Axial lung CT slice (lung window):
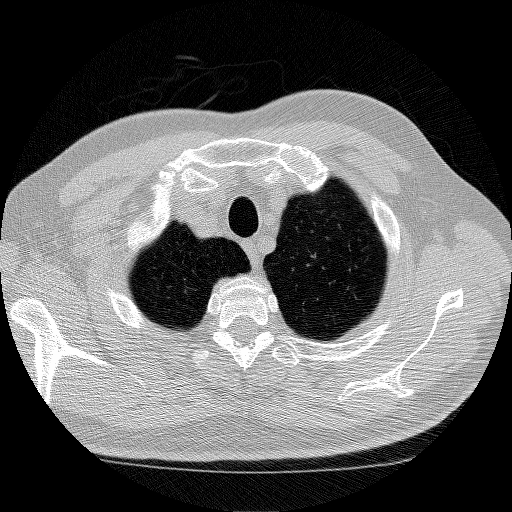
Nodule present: no